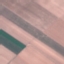
Land use / land cover class: AnnualCrop